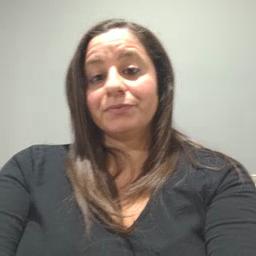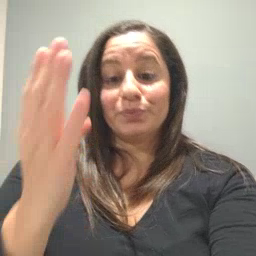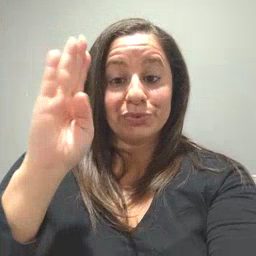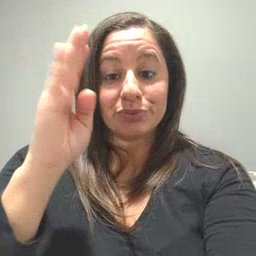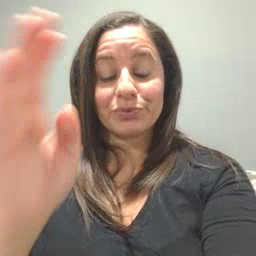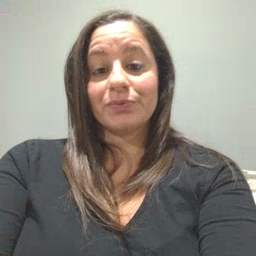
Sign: blue